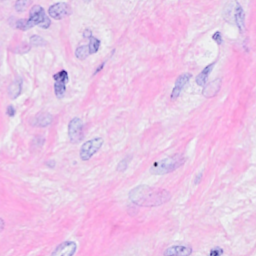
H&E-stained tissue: Breast